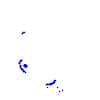
Particle: kaon